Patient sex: M
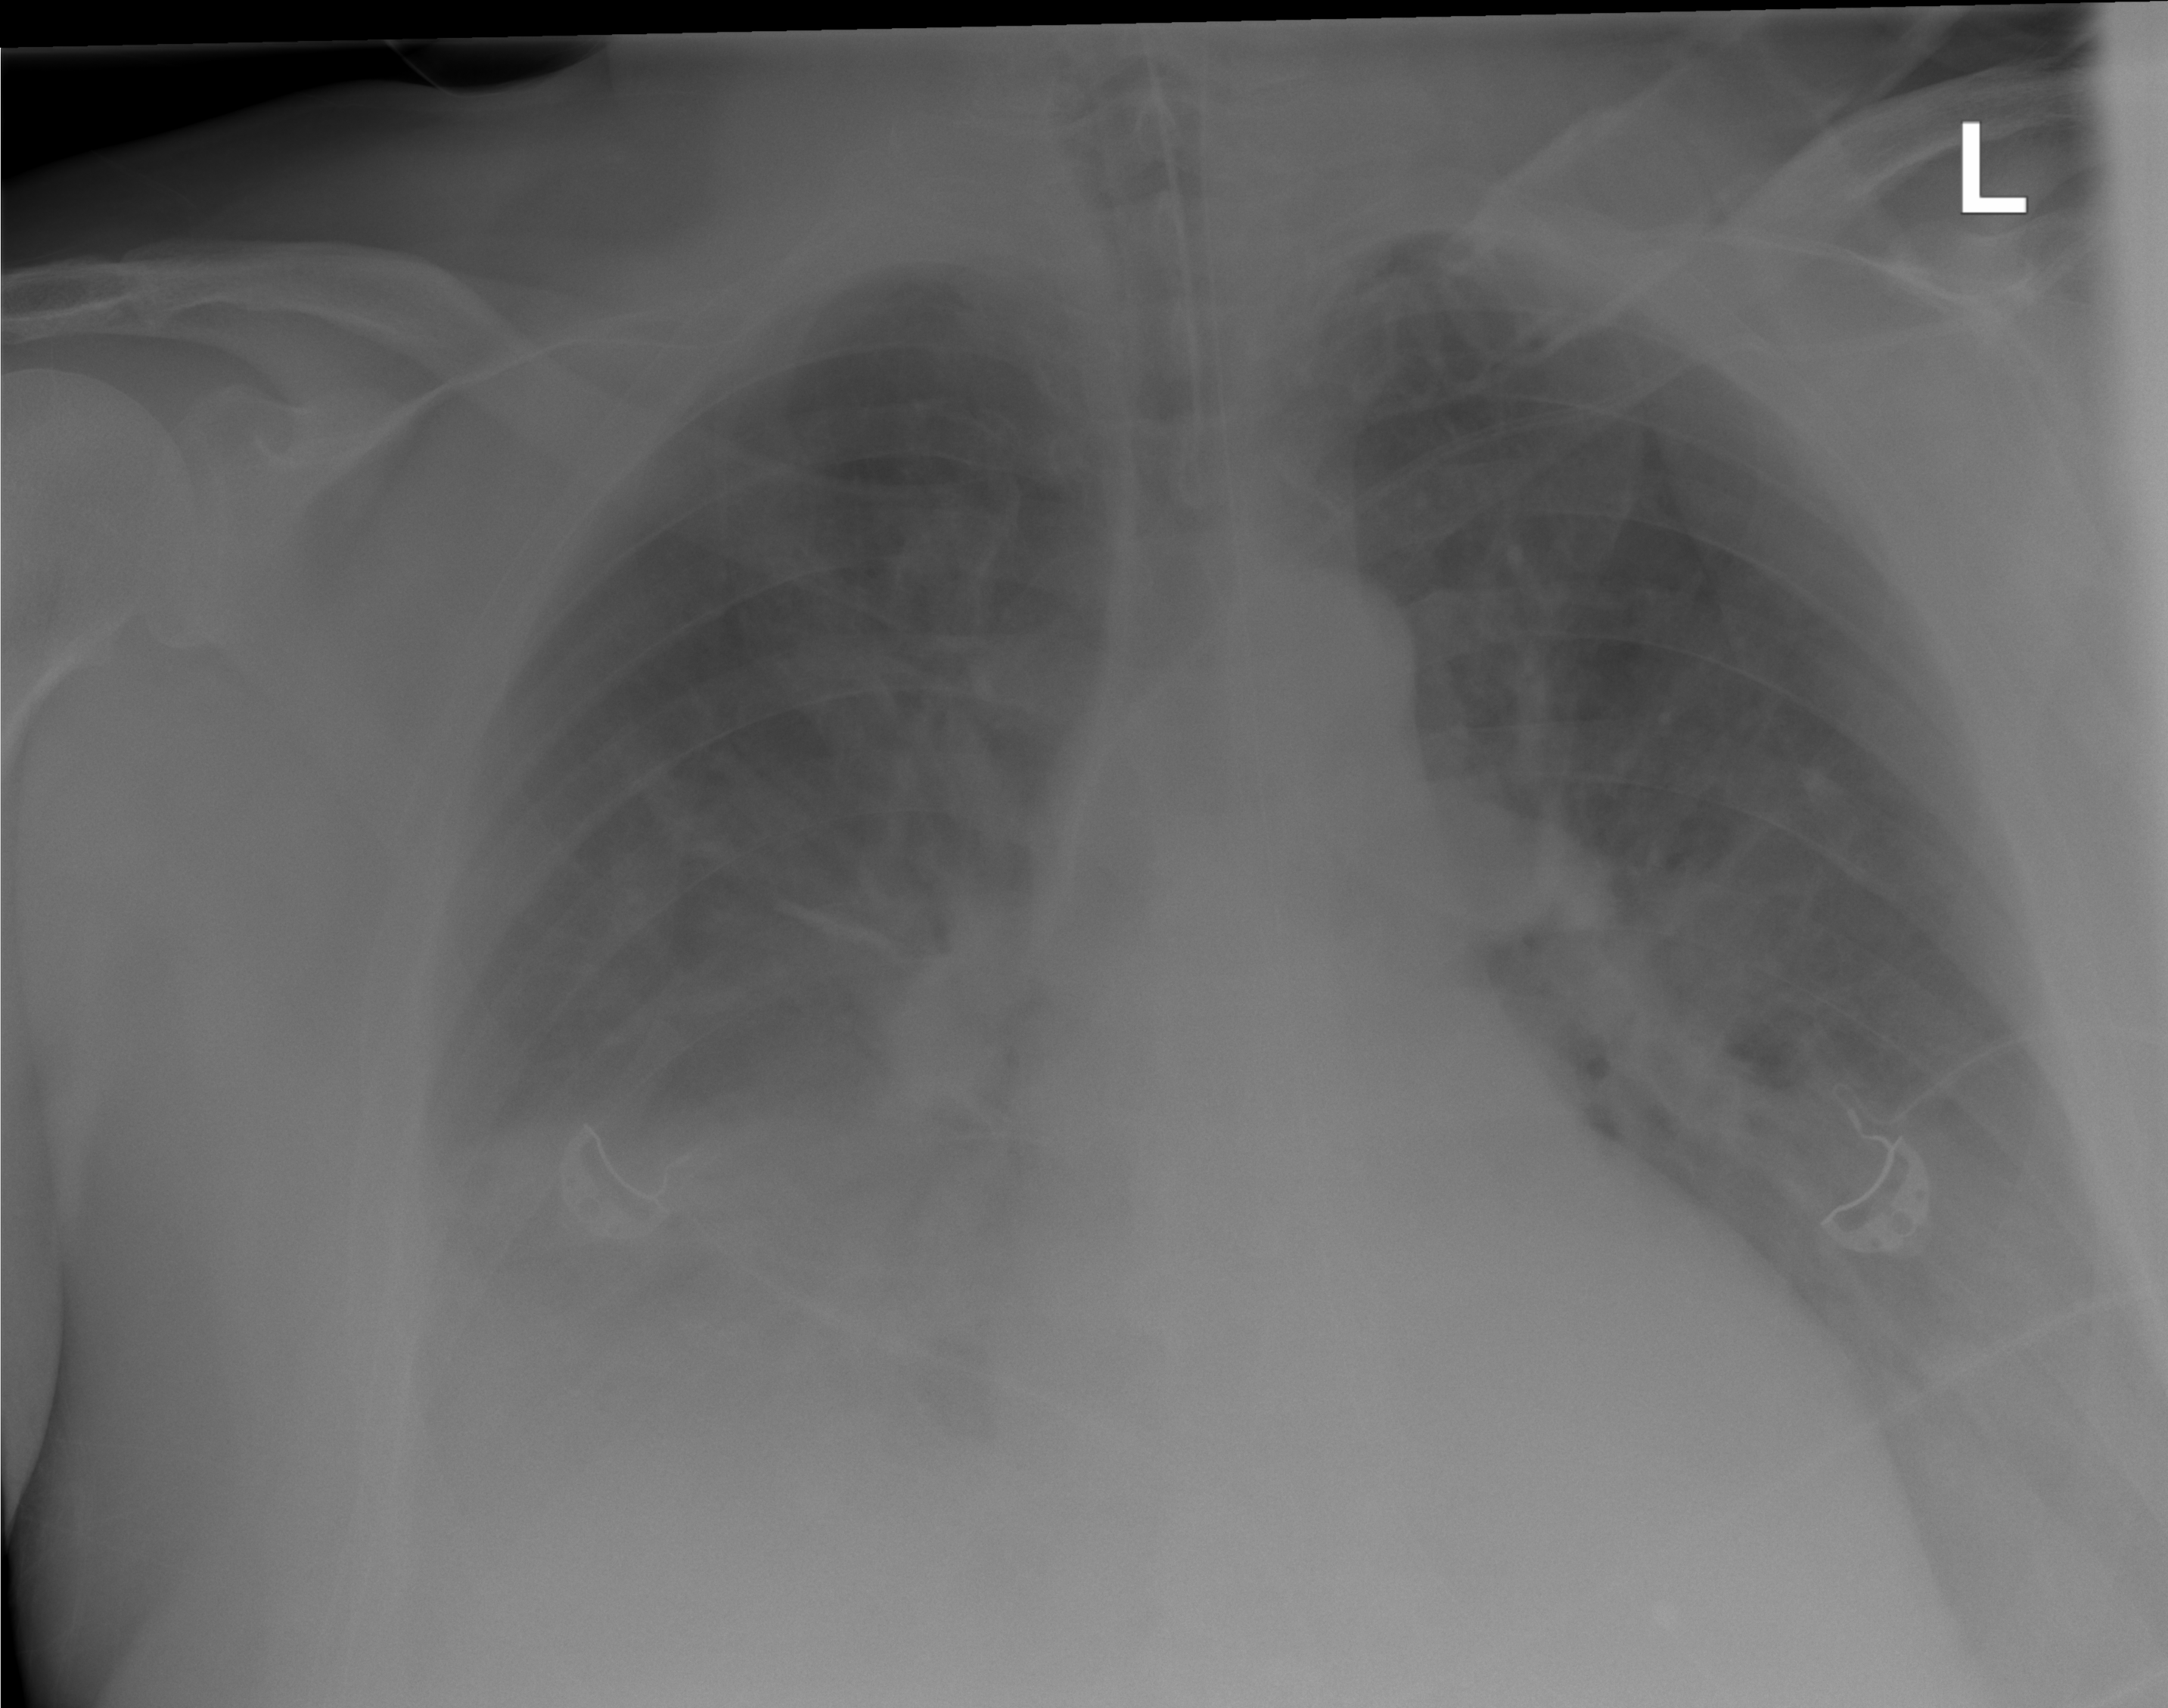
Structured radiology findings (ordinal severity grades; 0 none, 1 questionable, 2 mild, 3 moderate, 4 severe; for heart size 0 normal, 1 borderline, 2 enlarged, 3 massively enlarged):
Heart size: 0
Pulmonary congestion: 0
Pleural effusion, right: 2
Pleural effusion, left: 2
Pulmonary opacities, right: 3
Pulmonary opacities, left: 3
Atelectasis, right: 2
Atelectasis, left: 0